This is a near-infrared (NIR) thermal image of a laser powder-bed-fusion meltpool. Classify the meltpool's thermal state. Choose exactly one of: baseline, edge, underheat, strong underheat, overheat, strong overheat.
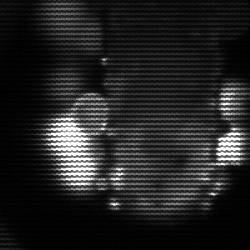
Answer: strong underheat